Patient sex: M
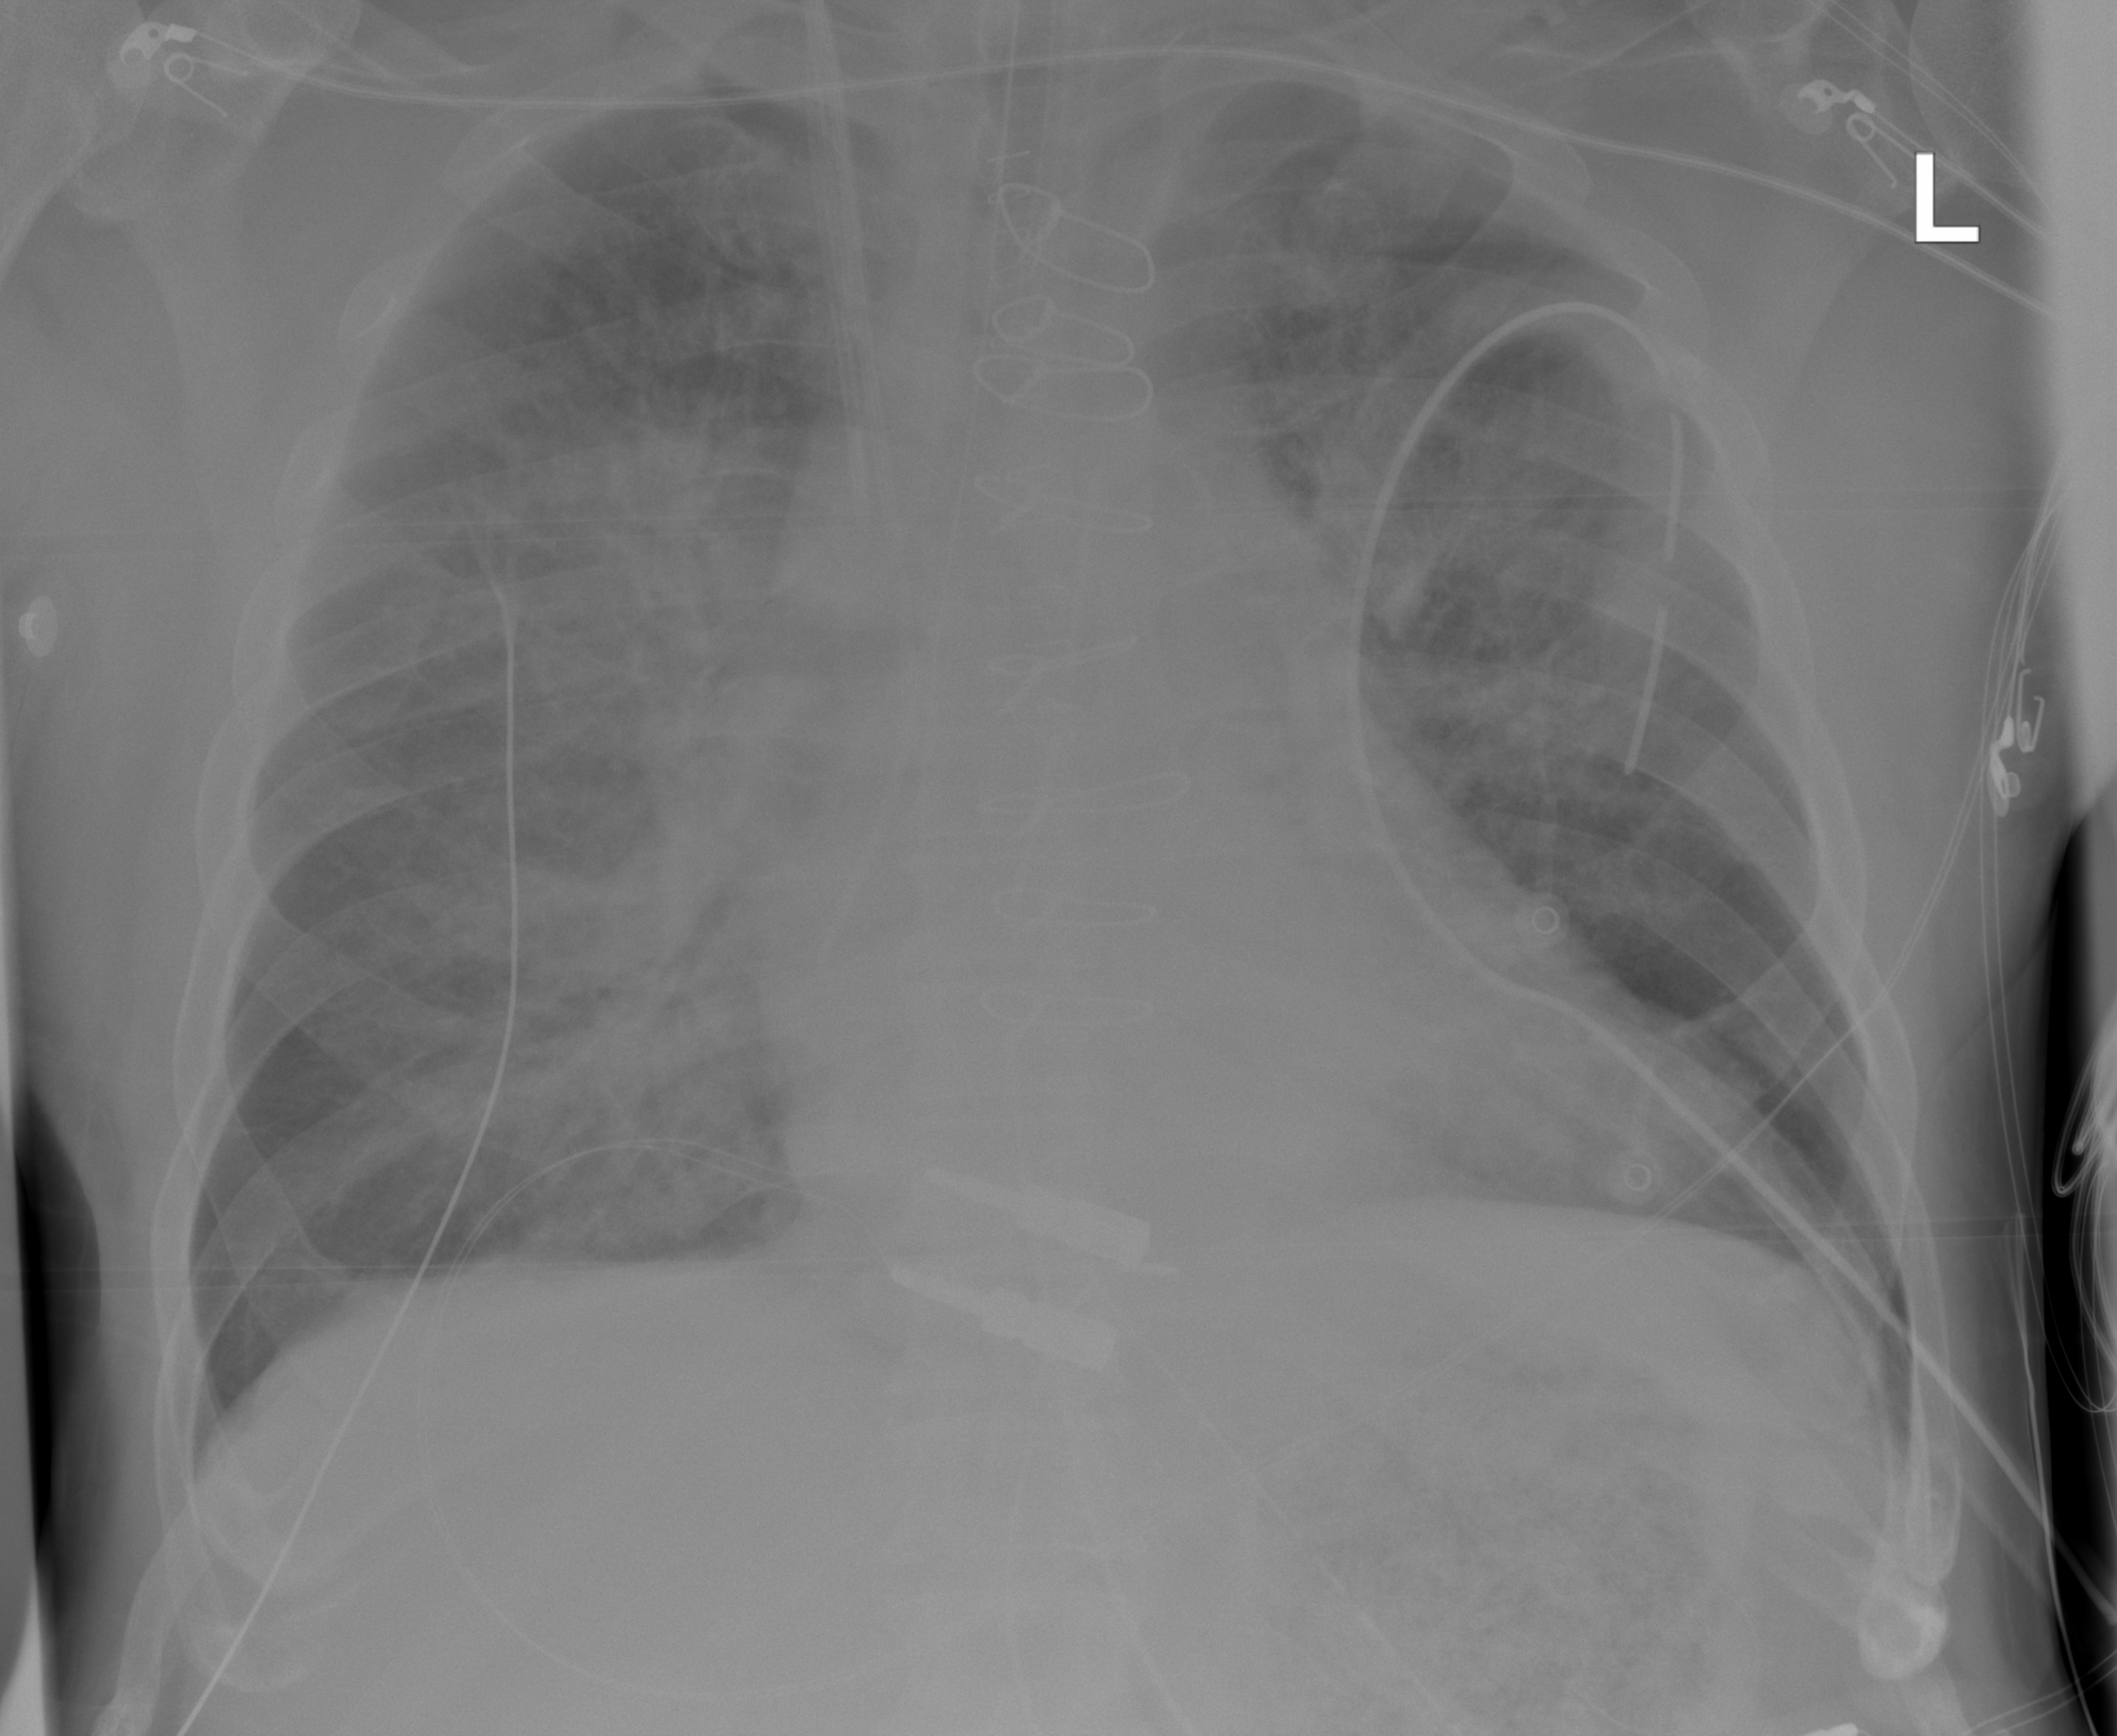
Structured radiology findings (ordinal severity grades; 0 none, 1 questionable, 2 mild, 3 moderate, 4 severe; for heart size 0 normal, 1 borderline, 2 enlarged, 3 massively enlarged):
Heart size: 2
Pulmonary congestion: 3
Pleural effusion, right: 0
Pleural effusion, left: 0
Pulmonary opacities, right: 3
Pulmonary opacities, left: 3
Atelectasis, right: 0
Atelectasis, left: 0